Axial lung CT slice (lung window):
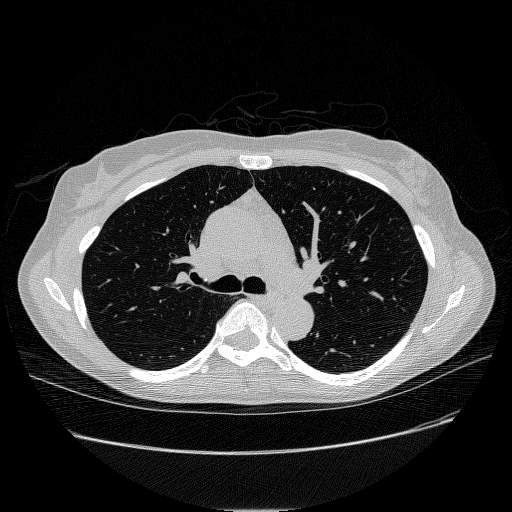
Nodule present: no